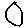
Label: circle